Question:
Suppose that we have a grid similar to the one in the image. The grid can also contain rectangular nodes. Now I want to find all the nodes within a radius same as illustrated on that image. A way of doing this is by checking all the nodes starting from '0,0'.
For each node I have to calculate the distance to node ('i,j'). This takes a lot of time especially if the number of nodes is huge.
There should be a better way to do this. Considering that I know the center of the 'circle (node (i,j))' maybe I can develop a recursive function starting from i,j instead of checking each one of them.
Could you help me with a clever method for this purpose?
The distance measure is Euclidian Distance.
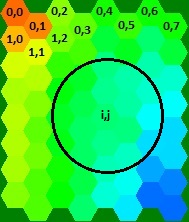
Answer: You could either test all the cells inside the bounding box of the circle or, if you want to be a little more strict, perform a <URL>, using a queue-like data structure.